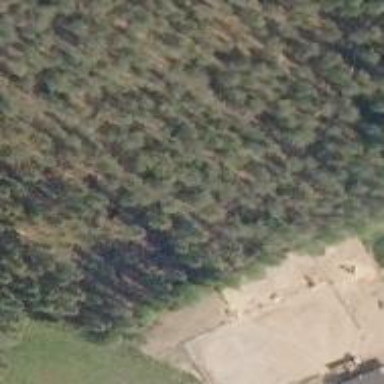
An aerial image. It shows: Fence surrounding area used for animal keeping.